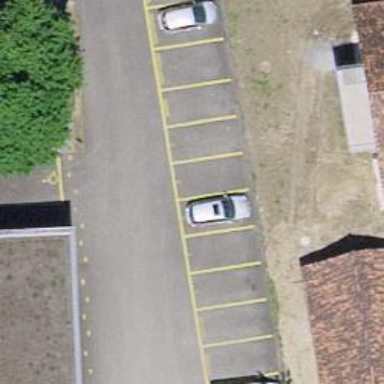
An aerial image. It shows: Parking aisle designated as service road.